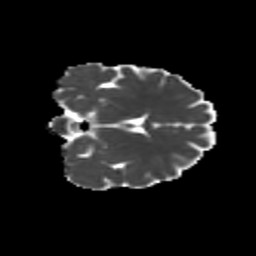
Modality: MD
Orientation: coronal
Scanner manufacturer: siemens
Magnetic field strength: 3 T
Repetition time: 9.2 s
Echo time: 0.084 s